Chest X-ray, PA view. Patient: 38 years old, sex F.
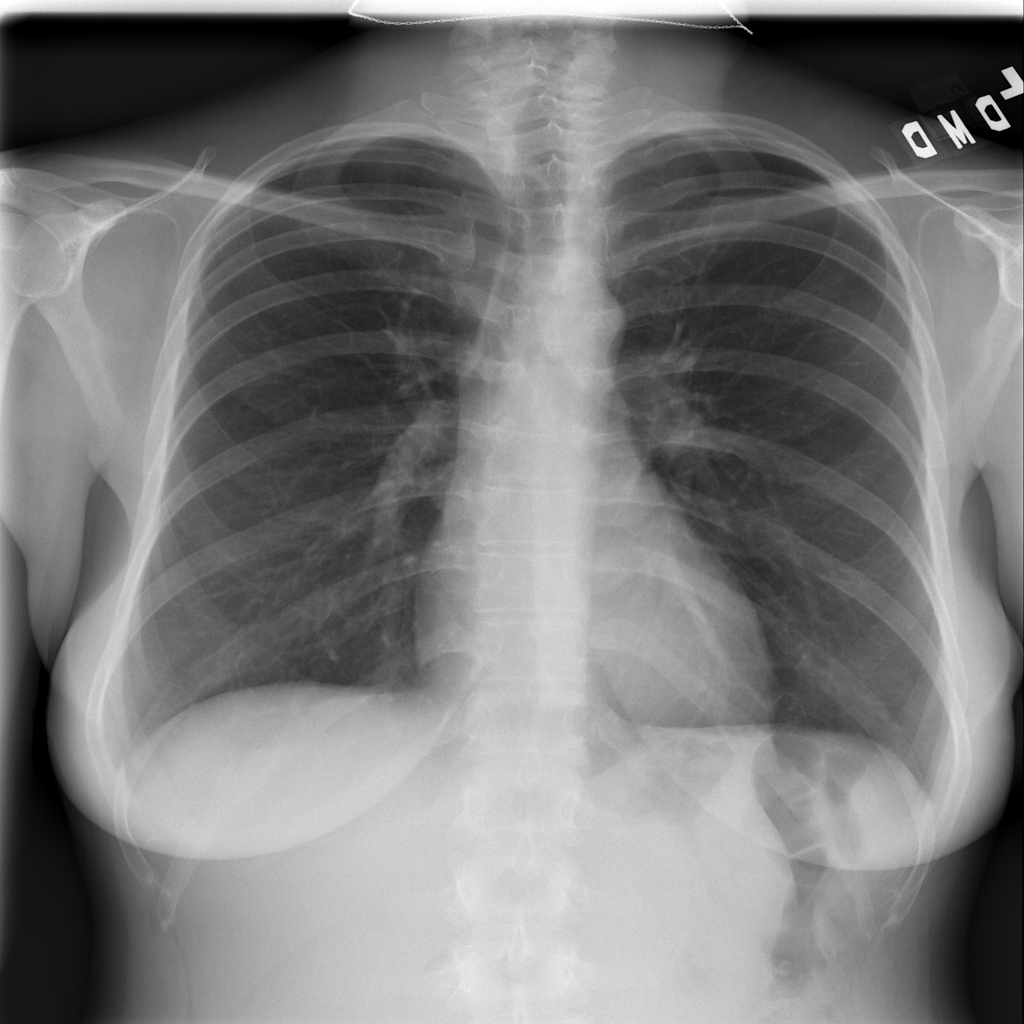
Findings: No Finding